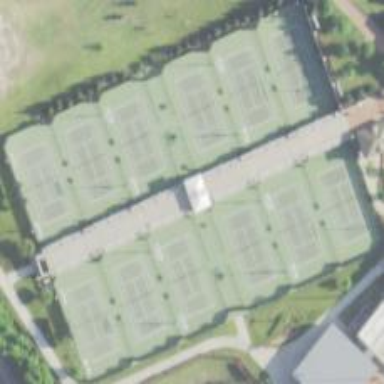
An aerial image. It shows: Tennis court on pitch designated for leisure land.